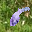
Label: 6